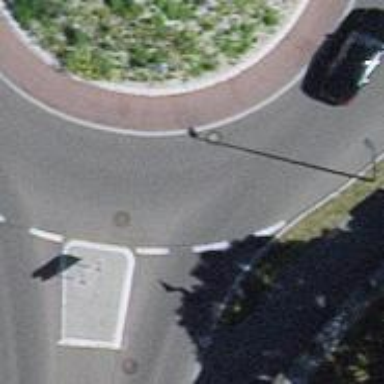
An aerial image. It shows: Primary road with asphalt surface.